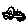
Label: car